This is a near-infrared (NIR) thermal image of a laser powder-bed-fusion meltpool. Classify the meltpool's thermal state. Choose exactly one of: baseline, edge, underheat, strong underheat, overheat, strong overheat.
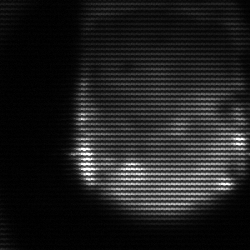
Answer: edge